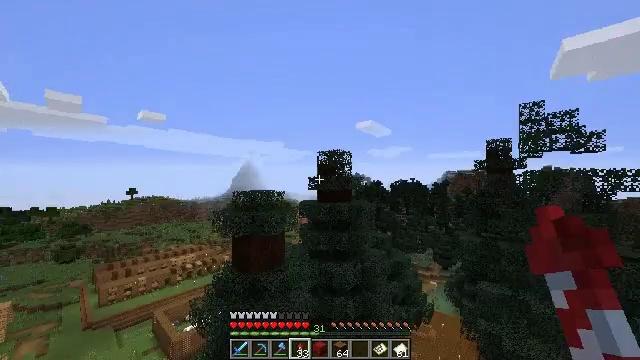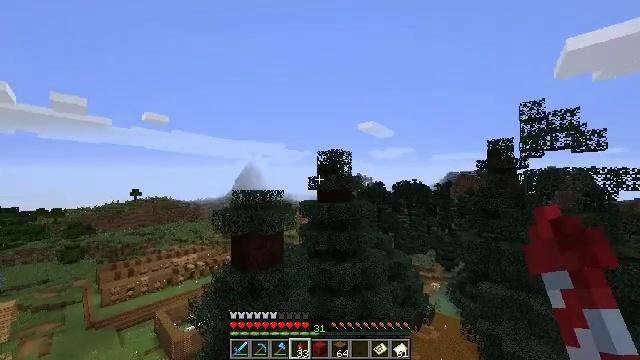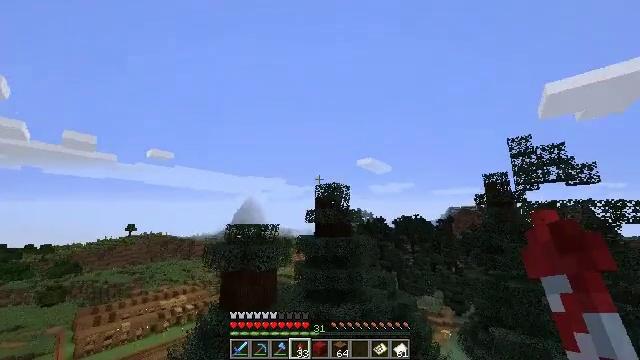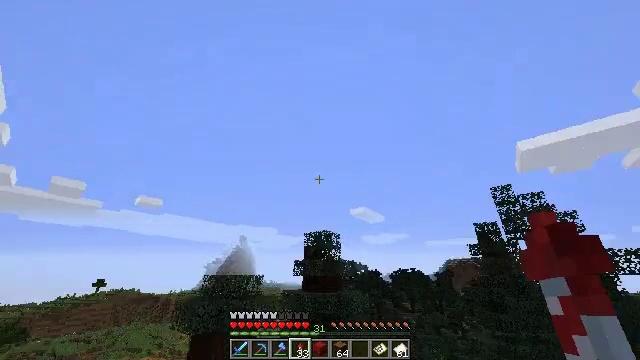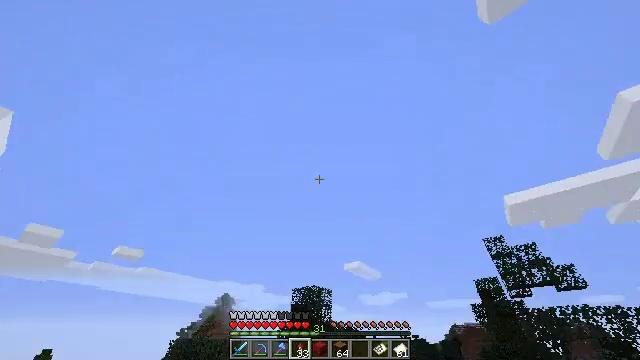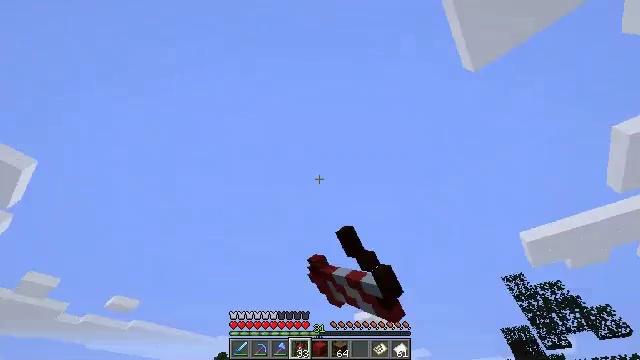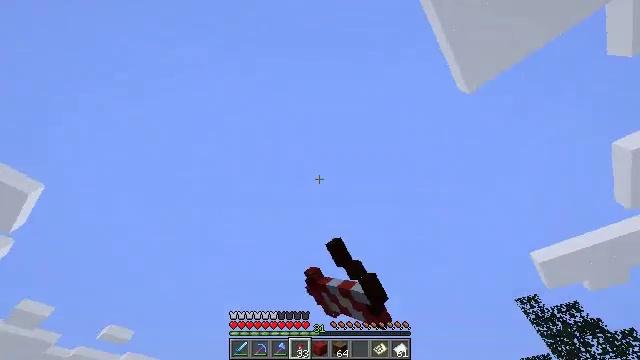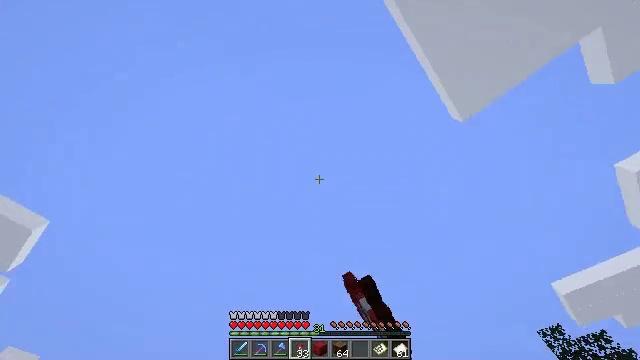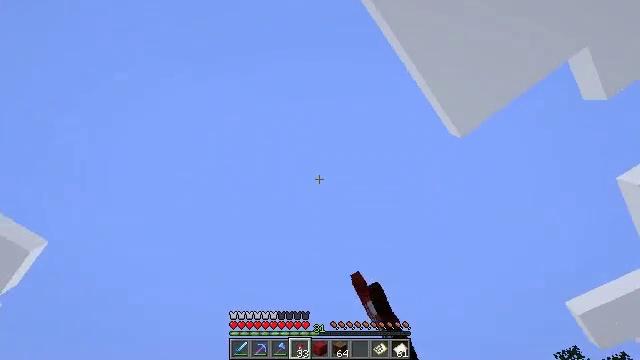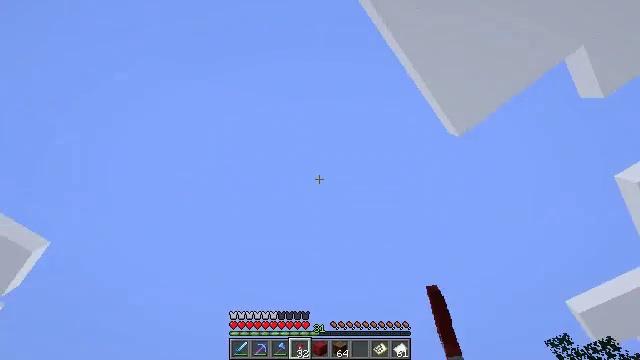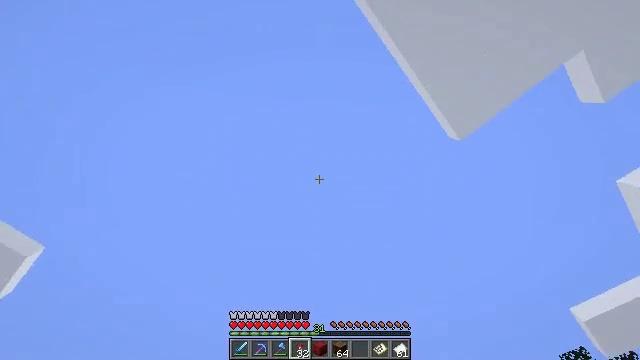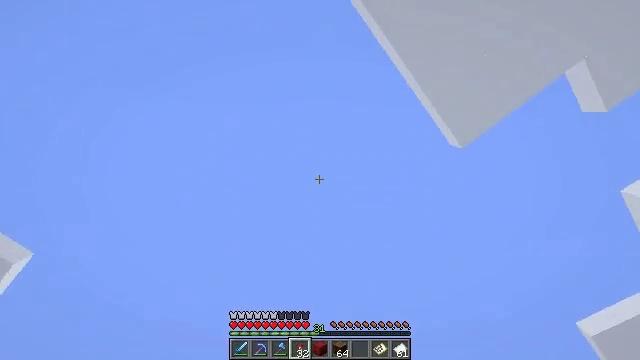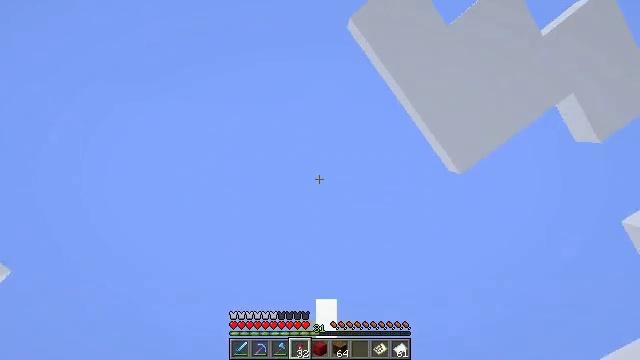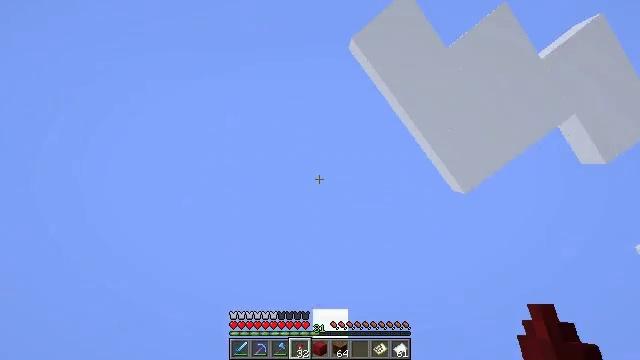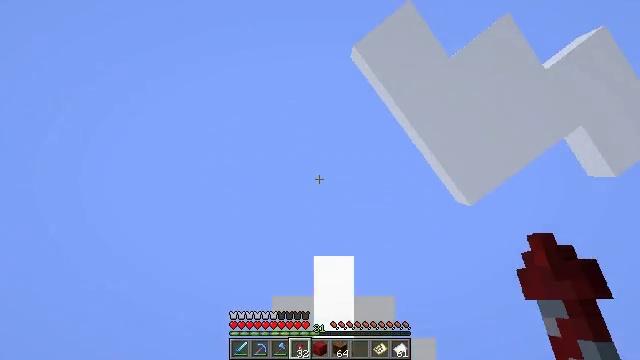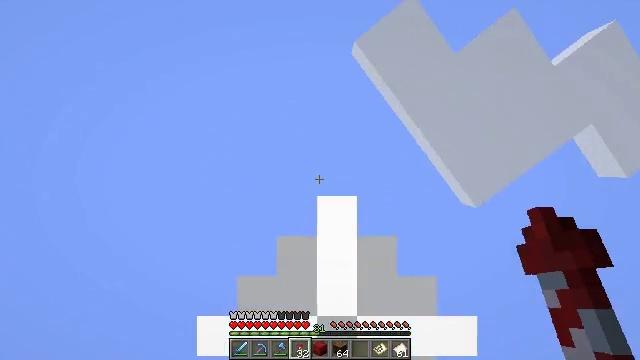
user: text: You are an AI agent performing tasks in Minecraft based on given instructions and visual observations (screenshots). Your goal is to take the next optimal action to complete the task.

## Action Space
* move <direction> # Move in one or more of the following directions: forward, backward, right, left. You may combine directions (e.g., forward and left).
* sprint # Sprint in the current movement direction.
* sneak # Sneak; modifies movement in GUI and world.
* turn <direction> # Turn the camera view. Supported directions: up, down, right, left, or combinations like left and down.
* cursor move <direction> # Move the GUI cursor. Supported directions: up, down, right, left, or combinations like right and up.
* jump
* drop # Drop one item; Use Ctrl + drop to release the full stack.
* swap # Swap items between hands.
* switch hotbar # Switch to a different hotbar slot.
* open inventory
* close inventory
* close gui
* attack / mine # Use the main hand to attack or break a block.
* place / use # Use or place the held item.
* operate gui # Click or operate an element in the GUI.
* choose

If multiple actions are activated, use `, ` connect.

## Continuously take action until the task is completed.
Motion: motion action
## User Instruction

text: Break the spruce leaves to clear the area.
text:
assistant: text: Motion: move forward
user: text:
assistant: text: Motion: move forward, turn up
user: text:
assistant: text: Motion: move forward, turn right and up
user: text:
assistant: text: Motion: move forward, turn right and up, use / place
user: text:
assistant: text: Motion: move forward, turn left and up, use / place
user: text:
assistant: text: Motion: move forward, turn left and up, use / place
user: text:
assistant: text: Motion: move forward, turn left and up
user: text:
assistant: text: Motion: move forward, turn up
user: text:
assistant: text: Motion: move forward
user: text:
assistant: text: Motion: move forward, turn up
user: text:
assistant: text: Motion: move forward, turn up
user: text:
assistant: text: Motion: move forward, turn right and up
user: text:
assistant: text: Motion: move forward, turn right and up
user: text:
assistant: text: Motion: move forward, turn up
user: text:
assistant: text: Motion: move forward
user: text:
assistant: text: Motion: move forward
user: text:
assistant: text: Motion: move forward, turn left and down
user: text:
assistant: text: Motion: move forward, turn left and down
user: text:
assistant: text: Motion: move forward, turn right and down
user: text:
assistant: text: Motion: move forward, turn right and down
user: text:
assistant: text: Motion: move forward, turn right and down
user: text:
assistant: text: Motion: move forward
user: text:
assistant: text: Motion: move forward, turn down
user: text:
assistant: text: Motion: move forward
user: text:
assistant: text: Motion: move forward, turn left and down
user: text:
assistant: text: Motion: move forward, turn left and down
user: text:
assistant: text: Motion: move forward
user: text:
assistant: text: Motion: move forward
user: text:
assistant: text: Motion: move forward
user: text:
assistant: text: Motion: move forward